Question:
Hello, I use hibernate HQL queries, let's say I have 3 Classes which are related one to other like it's shown in the diagram below, and I want to select "Bonc"s where "ItemsMateriel"= a number, what should I do ?? I tried this way
'''
public List SelectBzzouitemmateriel (int i)
{
Query q =em.createQuery("select bc from Bonc bc inner join bc.selecteditems inner join bc.selecteditems.itemmateriel where bc.selecteditems.itemmateriel.iditemsmateriel = :i");
q.setParameter("iditemsmateriel", i);
return (List) q.getResultList();
}
'''
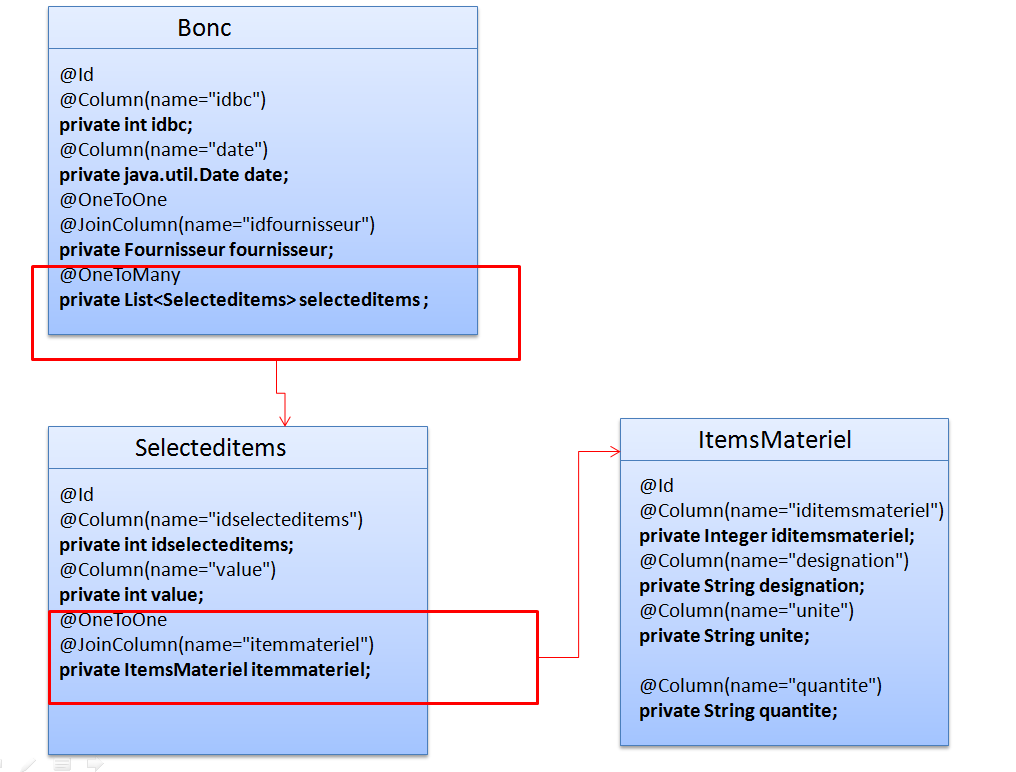
Answer: Joined entities may have aliases too:
'''
select bc from Bonc bc join bc.selecteditems si where si.itemmateriel.iditemsmateriel = :i
'''
Also, you don't need explicit join to follow one-to-one relationship.